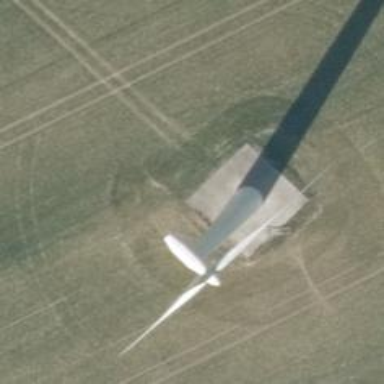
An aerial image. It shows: Wind turbine power generator.